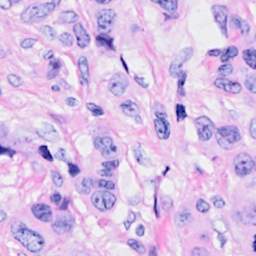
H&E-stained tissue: Breast